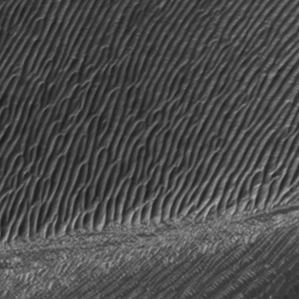
Label: frost